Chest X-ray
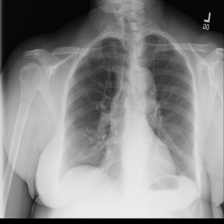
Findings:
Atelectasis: negative
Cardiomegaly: negative
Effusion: negative
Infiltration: negative
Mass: negative
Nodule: negative
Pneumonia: negative
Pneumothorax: negative
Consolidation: negative
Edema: negative
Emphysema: negative
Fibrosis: negative
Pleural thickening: negative
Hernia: negative